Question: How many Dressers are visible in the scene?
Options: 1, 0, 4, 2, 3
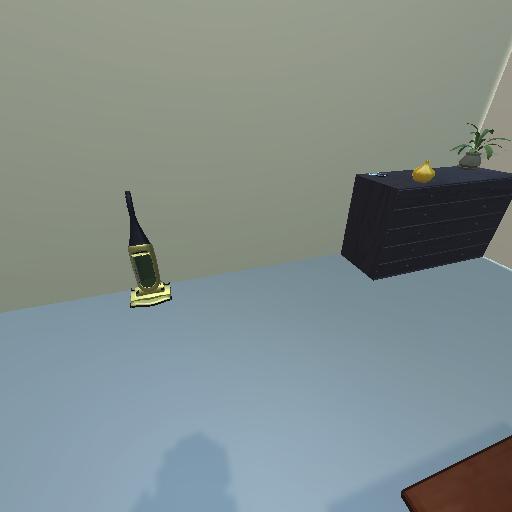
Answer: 1